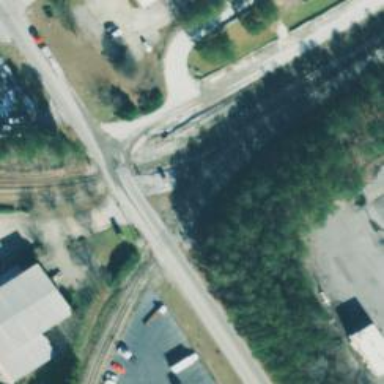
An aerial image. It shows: Level crossing with lights at railway intersection.